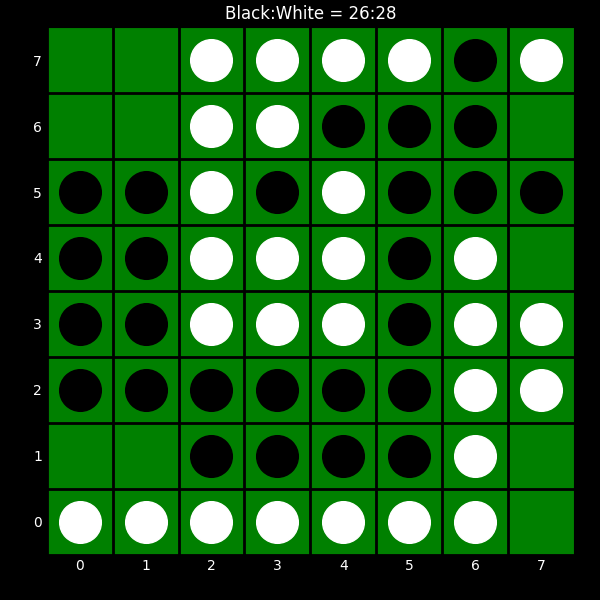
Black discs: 26
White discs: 28